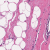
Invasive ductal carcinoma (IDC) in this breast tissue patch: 0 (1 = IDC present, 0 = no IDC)